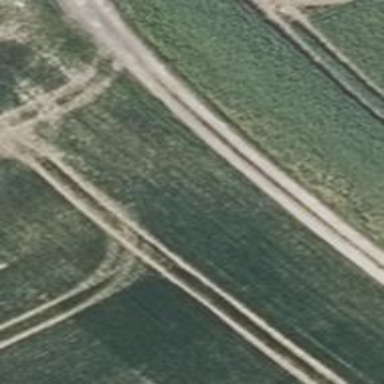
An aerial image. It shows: Service road with ground surface. The track type is grade 3.